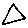
Label: triangle